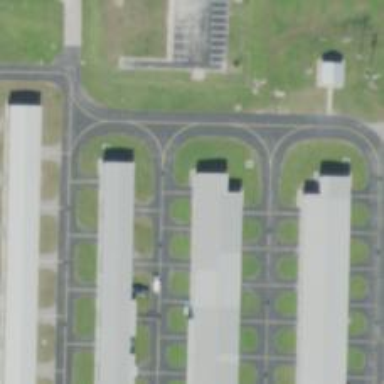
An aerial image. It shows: View of taxiway at the airport.